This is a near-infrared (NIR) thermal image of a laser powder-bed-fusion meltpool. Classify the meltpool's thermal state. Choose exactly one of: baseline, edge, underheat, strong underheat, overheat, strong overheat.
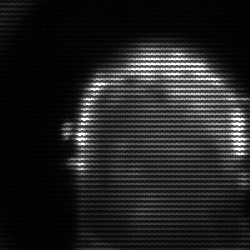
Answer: baseline